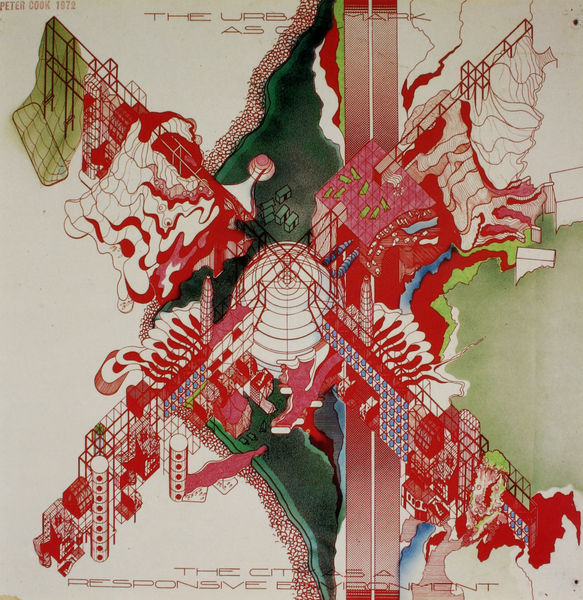
Titel: The Urban Mark - Metamorphotische Studie
Künstler: Archigram
Schlagwörter: berg, blau, weiß, fluss, grün, komposition, landschaft, stadt, zeichnung, dach, gebäude, haus, rot, architektur, häuser, hügel, mühle, insel, turm, schrift, wellen, farben, dächer, grafik, graphik, siebdruck, linien, kuppel, flut, balken, rechtecke, kreuz, türme, flammen, linie, kreuzung, text, plakat, kugel, diagonal, urban, plan, zentrum, achsen, netz, raster, stadtplan, urbanistik, biesen, city, isobaren